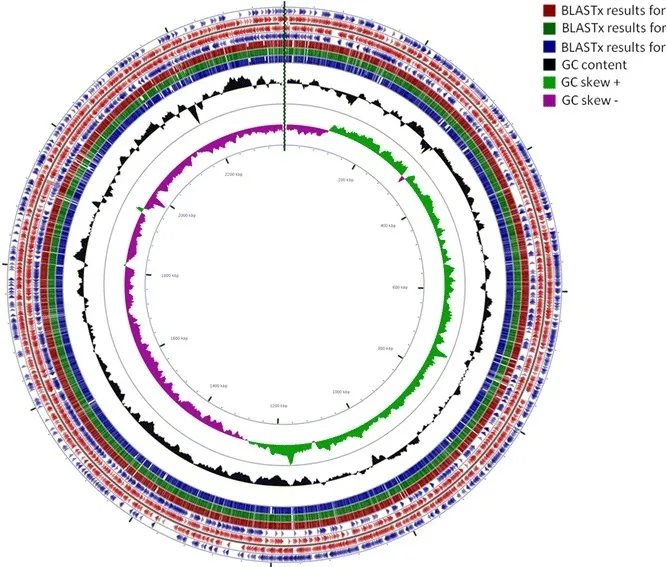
Circular map of the genome for the sequenced Corynebacterium pseudotuberculosis strains. The outermost ring in blue shows the features extracted from the MB11 genome using a. gbk file. The next ring shows the CDSs predicted on the forward strand of MB11 in red, followed by the CDSs on the reverse strand with their features in blue. The other three rings in red, green, and blue show proteins predicted by blastx for the MB14, MB30, and MB66 genomes, respectively, compared to the MB11 genome. The two innermost rings show the GC content and GC skew, followed by the size of the genome in base pairs.
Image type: chart (chart)